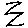
Label: zigzag